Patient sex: M
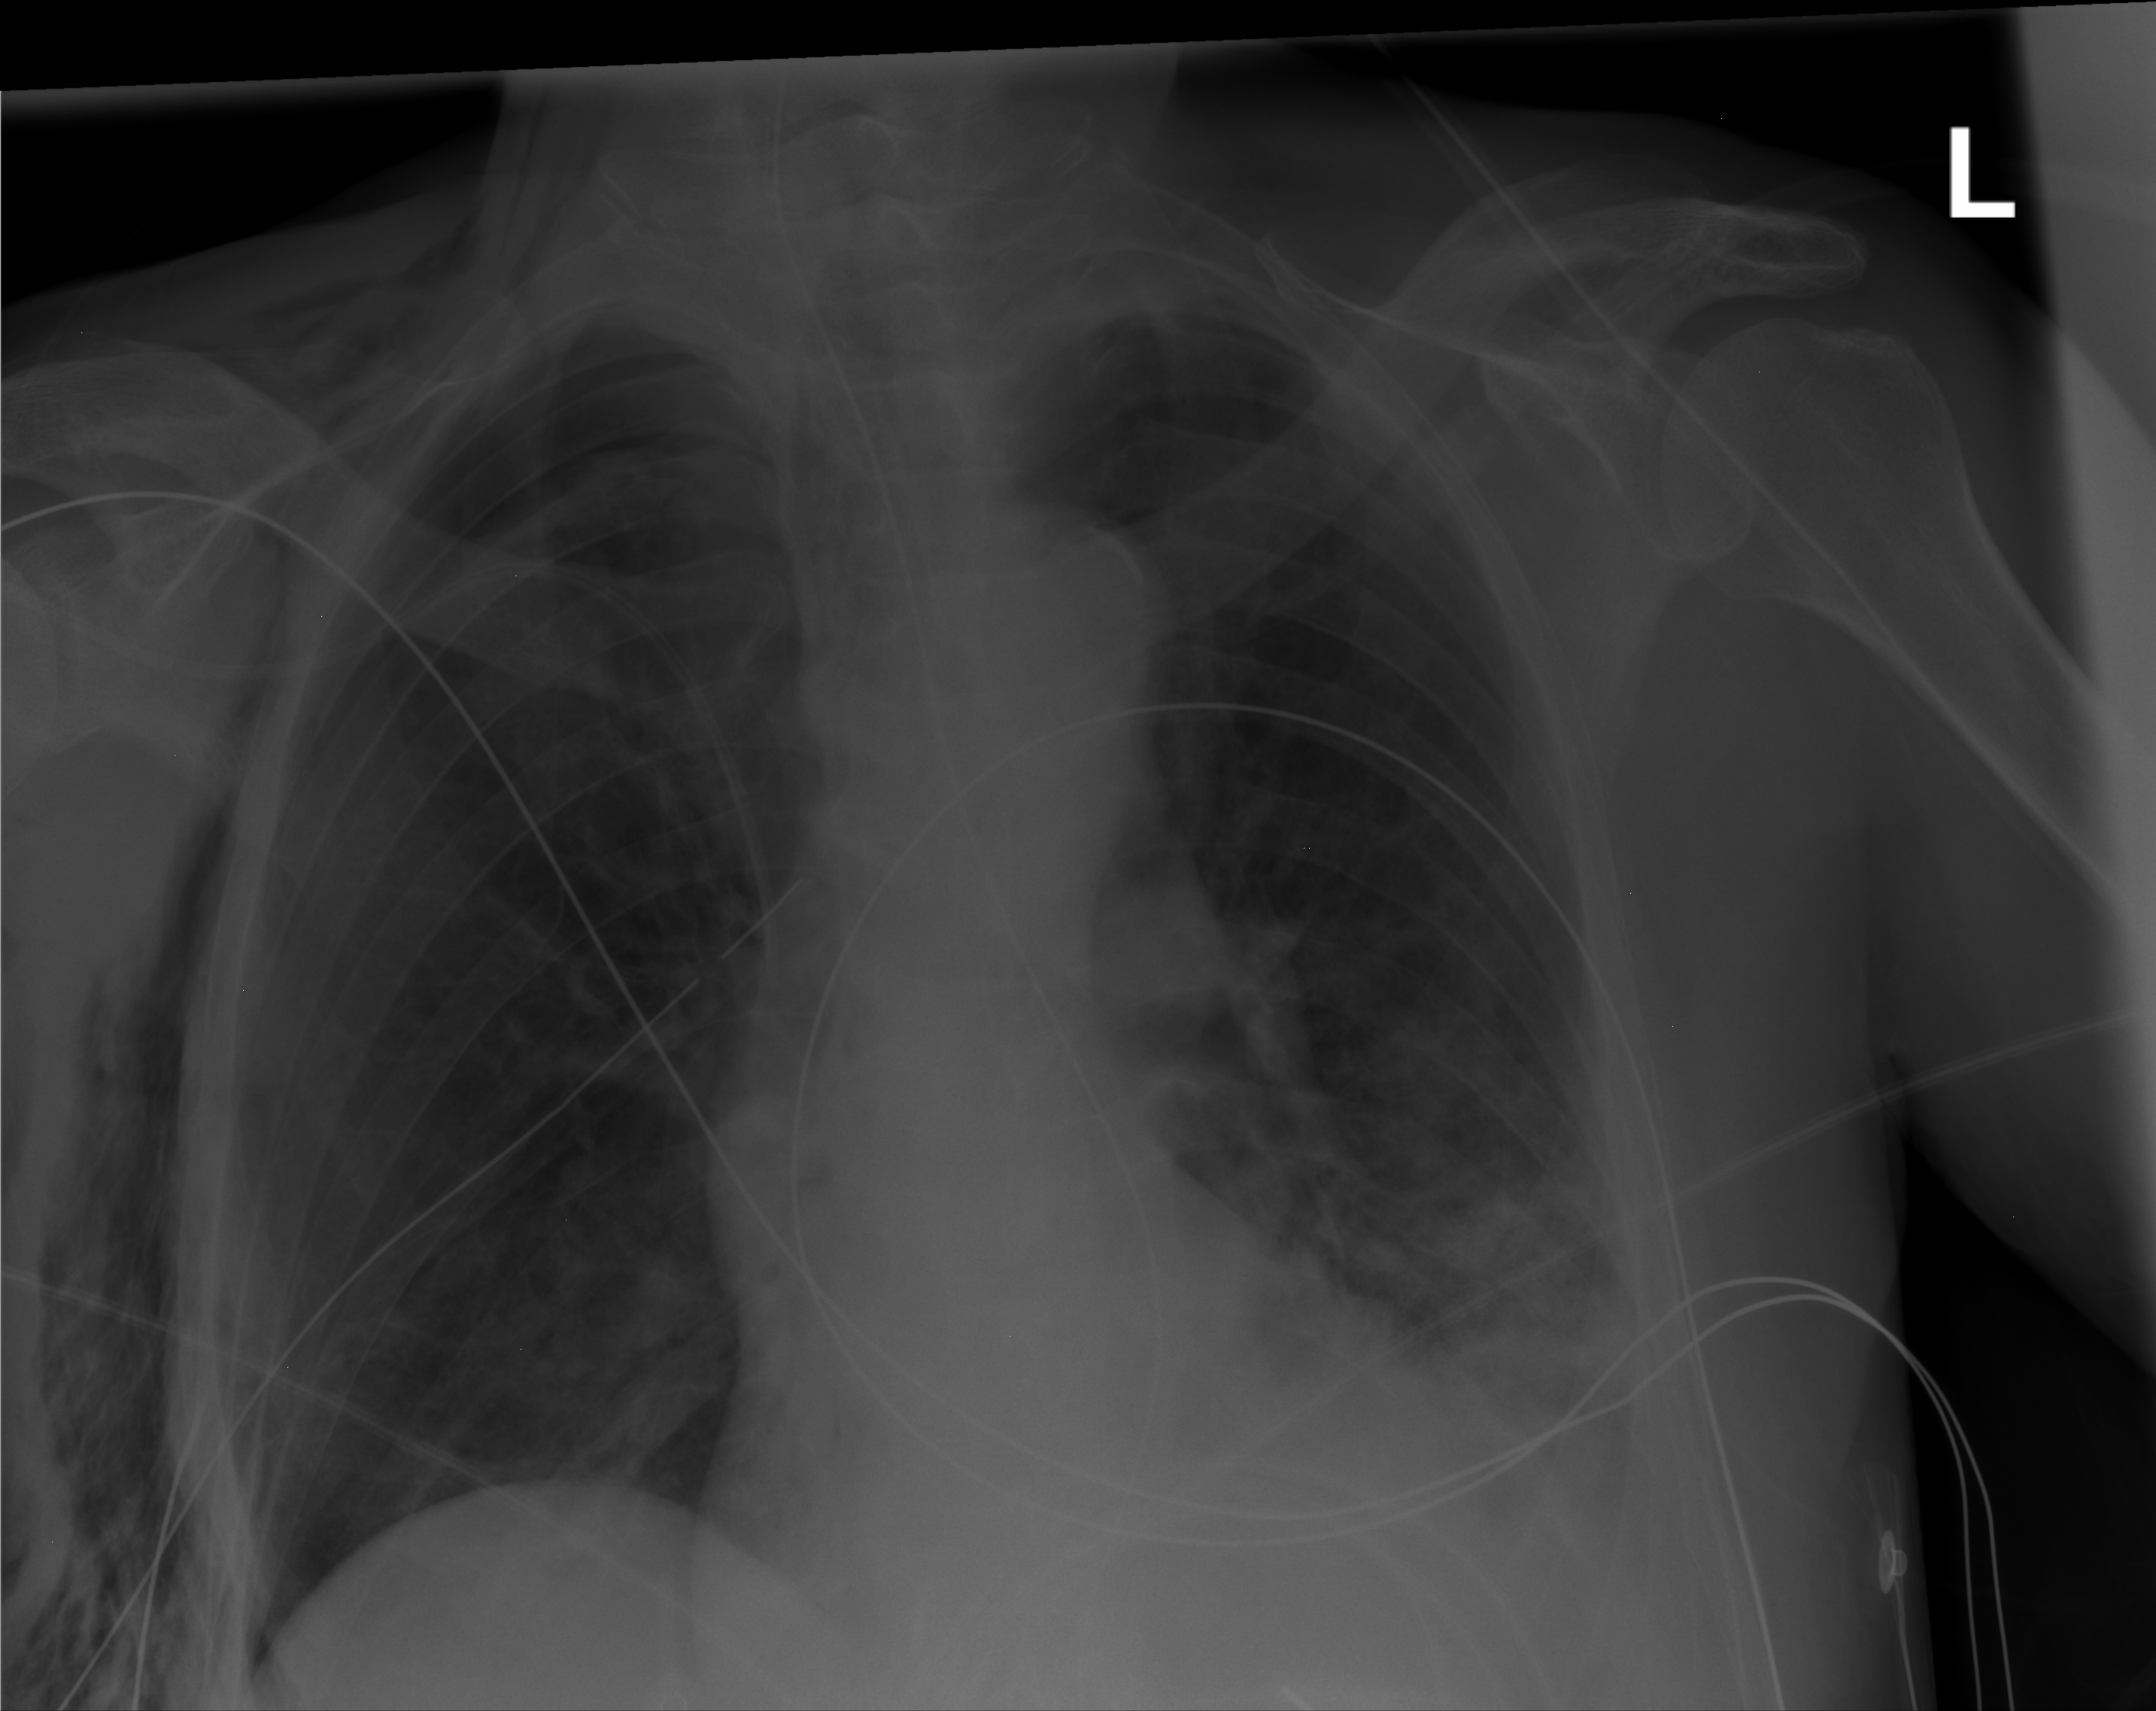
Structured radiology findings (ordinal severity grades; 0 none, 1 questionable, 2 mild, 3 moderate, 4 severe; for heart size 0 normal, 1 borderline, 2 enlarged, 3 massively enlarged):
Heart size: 0
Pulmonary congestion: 0
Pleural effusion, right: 0
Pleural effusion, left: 0
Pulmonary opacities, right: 0
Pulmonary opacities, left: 2
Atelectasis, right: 0
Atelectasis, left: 2